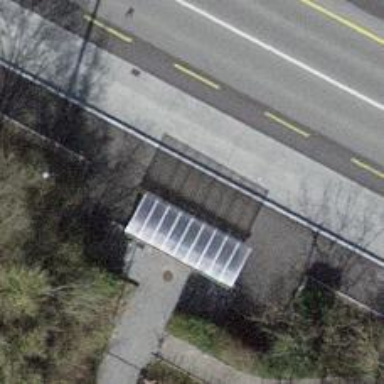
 serving as platform for public transportation."